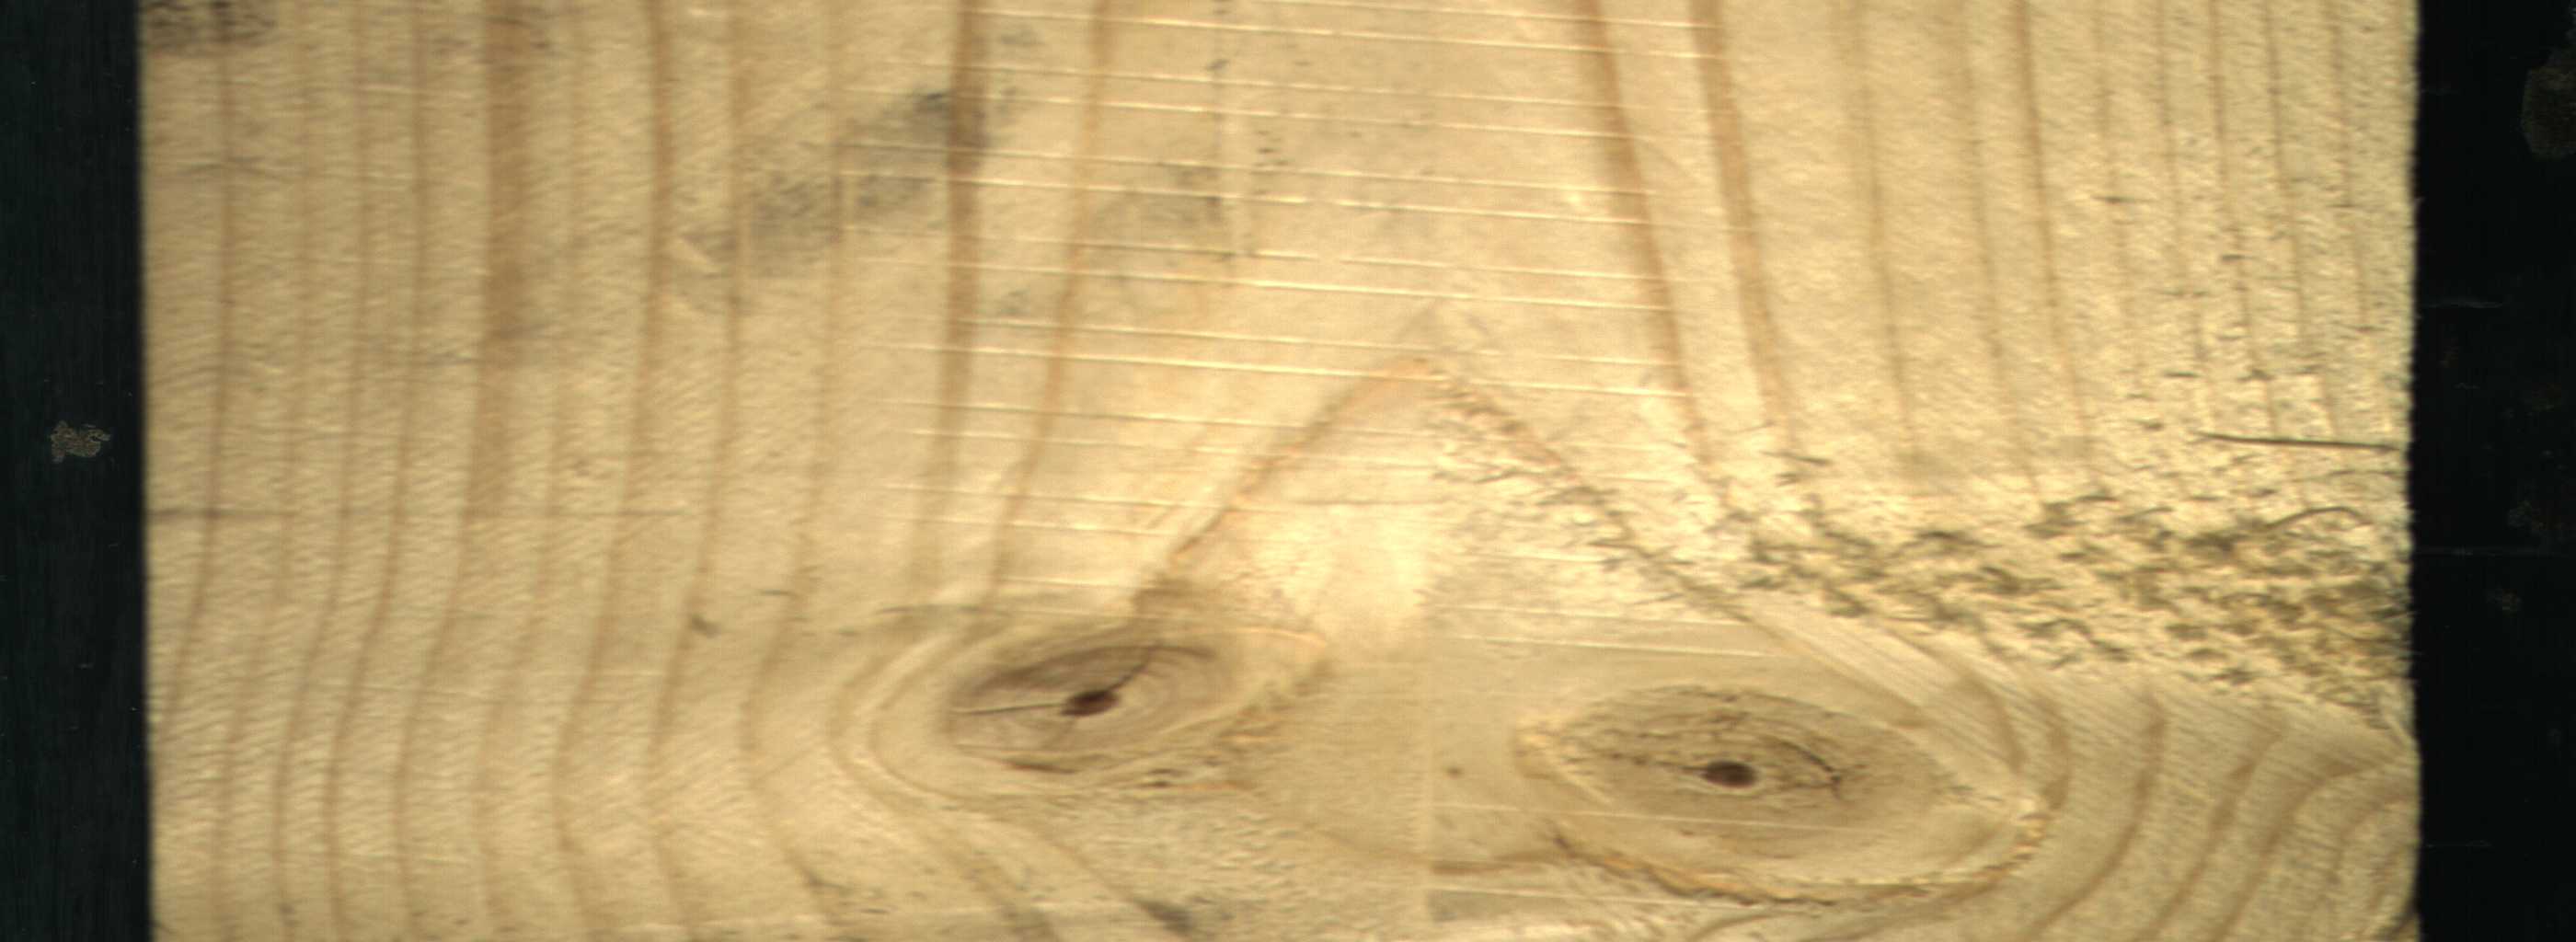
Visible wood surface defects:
knot_with_crack
Live_Knot